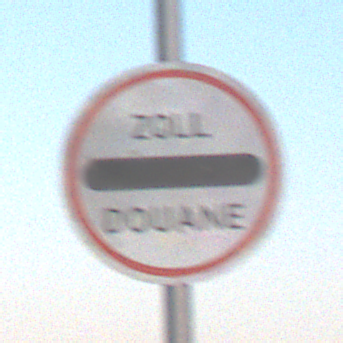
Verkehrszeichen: Zollstelle
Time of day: SunriseSunset
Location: Outdoor (Nature)
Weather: Clear
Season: NotSpecified
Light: Natural